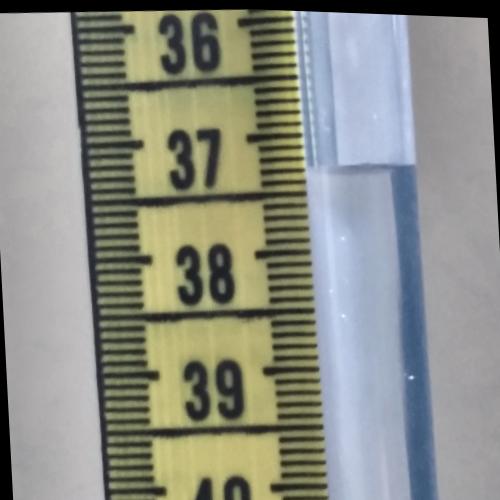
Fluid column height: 37.3 cm